Question: Just like the Dropbox app for iPad I want to add Tabbar in the main view controller of splitview.. wondering what is the best way to achieve this?
Checkout the screen grab of ipad dropbox app... I am referring to the tabbar used on bottom left.

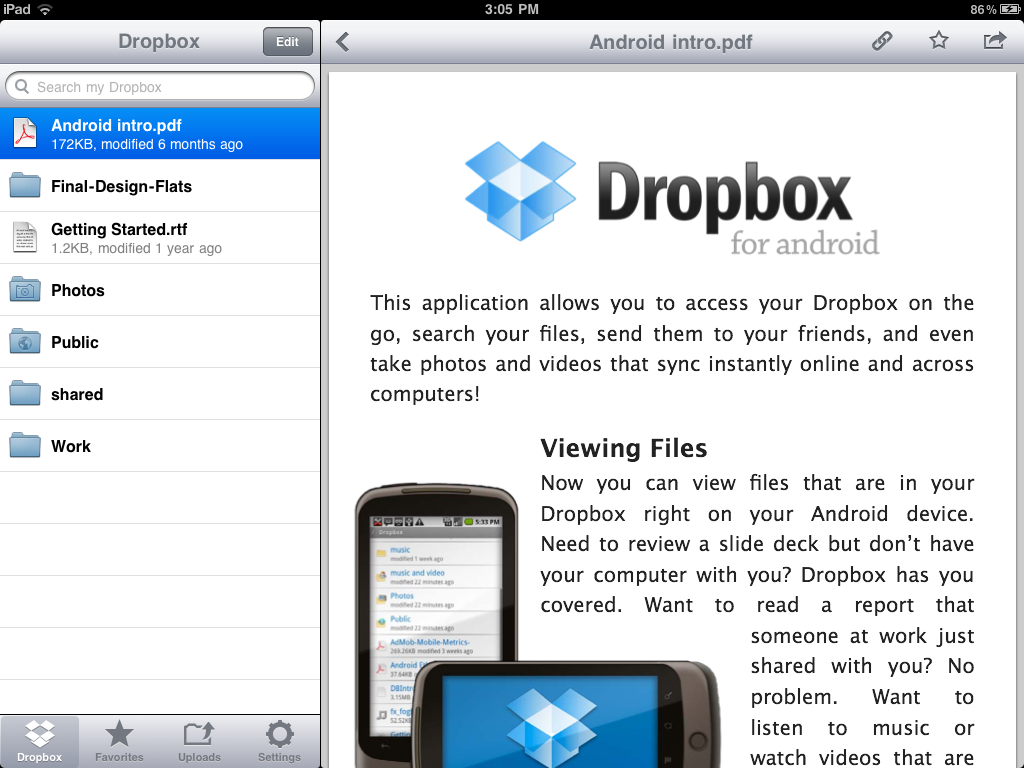
Answer: Select the Navigation Controller of your Split View Controller in Xcode and in the properties panel it will give you checkboxes to enable/disable top navigation bar and bottom toolbar for it (Dropbox app in your screenshot have both, so you should check both of them if you need the same layout).